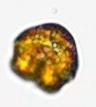
Label: Akashiwo